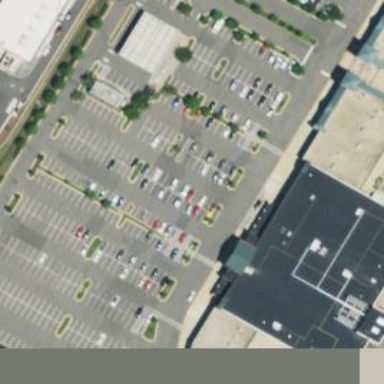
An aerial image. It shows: Parking space is available.